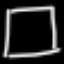
Label: square